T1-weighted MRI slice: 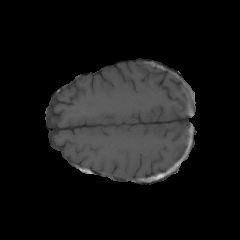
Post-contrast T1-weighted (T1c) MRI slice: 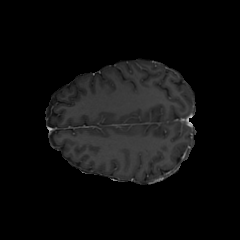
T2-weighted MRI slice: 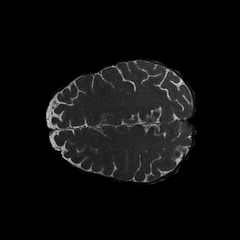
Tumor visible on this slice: no